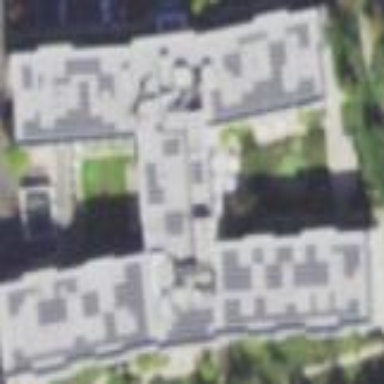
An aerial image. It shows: Building.